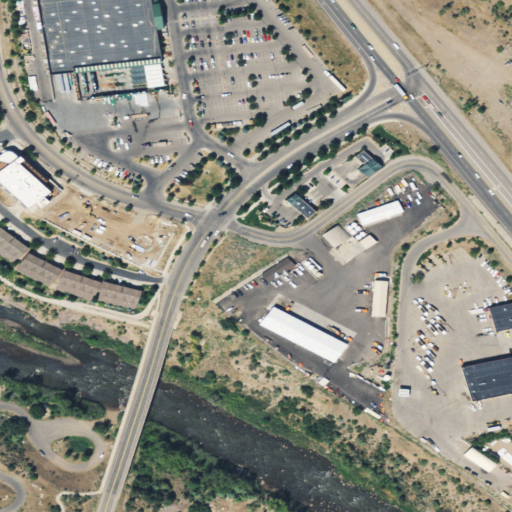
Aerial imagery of valley in Colorado named Sale Barn Canyon containing medium intensity development, low intensity development, high intensity development, evergreen forest, woody wetlands, open development, open water, barren land, and pasture